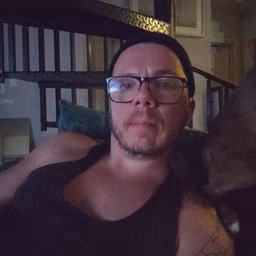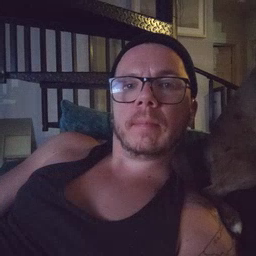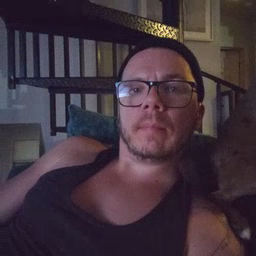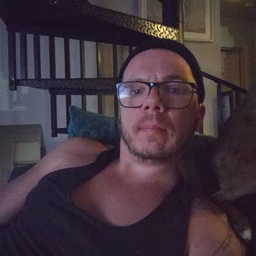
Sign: weus